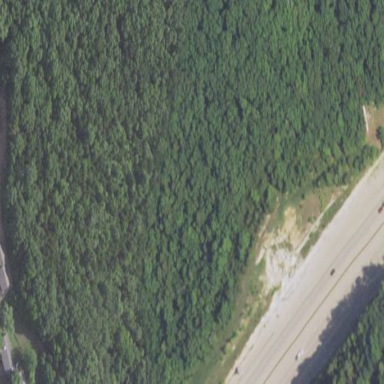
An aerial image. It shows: Evergreen needle-leaved woodland.